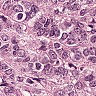
Metastatic tissue present: yes